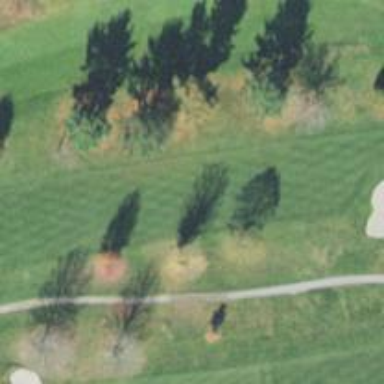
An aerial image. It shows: View of golf hole.